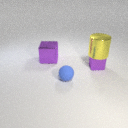
small purple metal cube behind small blue rubber sphere